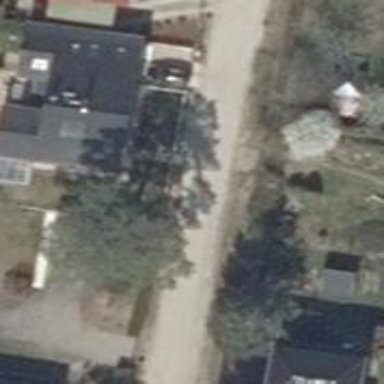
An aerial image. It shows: Driveway leading to service road.